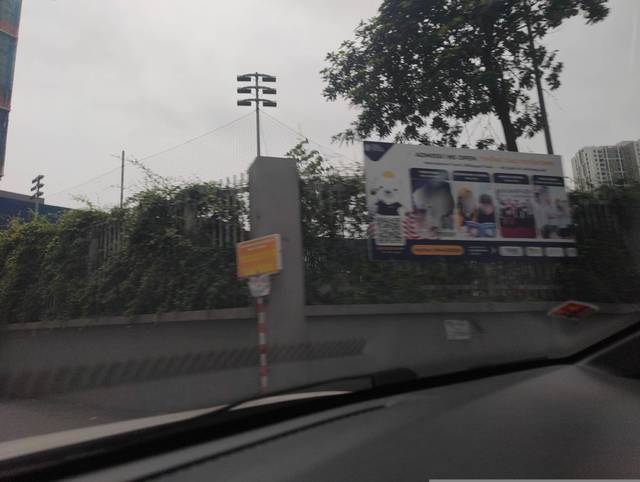
Region: Vietnam
Coordinates: 20.986, 105.782